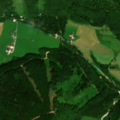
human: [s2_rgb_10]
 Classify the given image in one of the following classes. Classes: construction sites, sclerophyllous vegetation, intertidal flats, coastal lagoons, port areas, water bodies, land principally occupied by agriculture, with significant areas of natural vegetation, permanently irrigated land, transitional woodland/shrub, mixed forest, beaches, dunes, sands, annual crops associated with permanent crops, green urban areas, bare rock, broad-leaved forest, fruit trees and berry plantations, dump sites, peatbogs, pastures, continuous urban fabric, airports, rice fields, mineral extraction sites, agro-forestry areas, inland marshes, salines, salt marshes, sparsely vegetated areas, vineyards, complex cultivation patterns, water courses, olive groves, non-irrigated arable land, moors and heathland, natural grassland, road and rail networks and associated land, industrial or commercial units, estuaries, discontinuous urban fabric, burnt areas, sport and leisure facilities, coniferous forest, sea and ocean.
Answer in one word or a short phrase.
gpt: pastures, broad-leaved forest, mixed forest